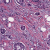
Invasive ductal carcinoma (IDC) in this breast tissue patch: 1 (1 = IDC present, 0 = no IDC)